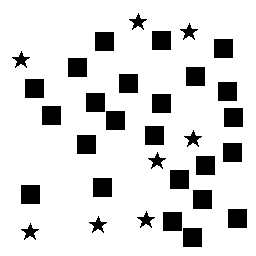
Squares: 24
Triangles: 0
Stars: 8
Total shapes: 32